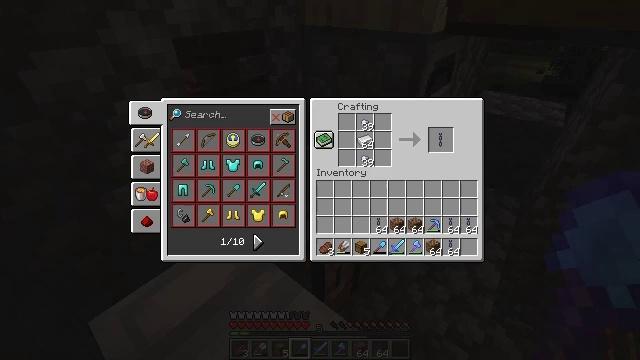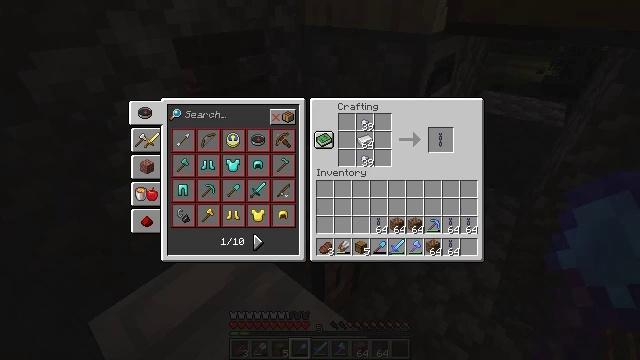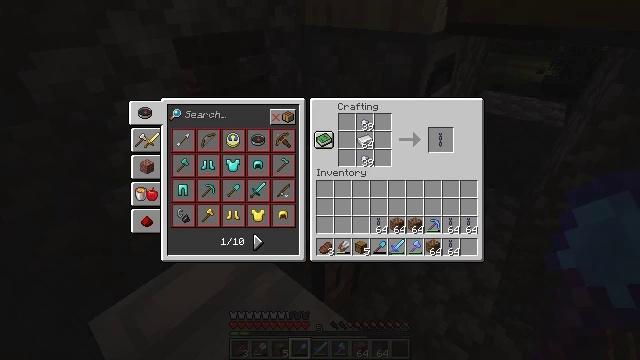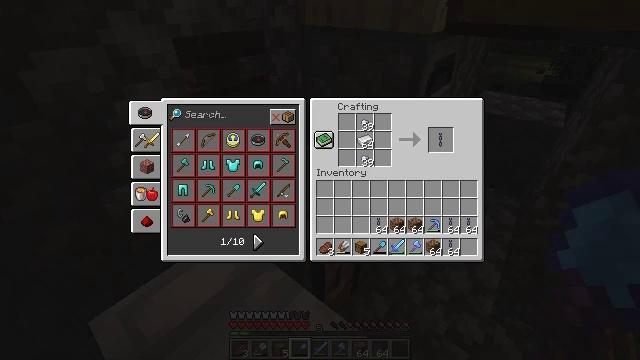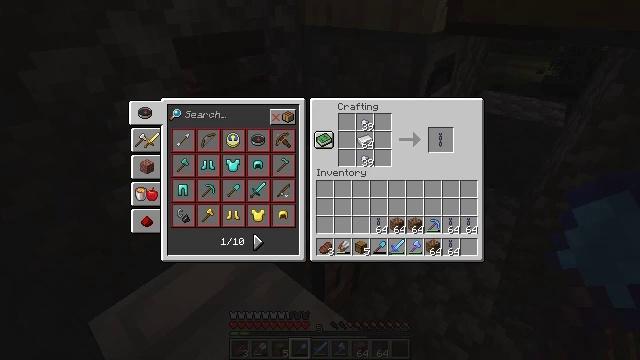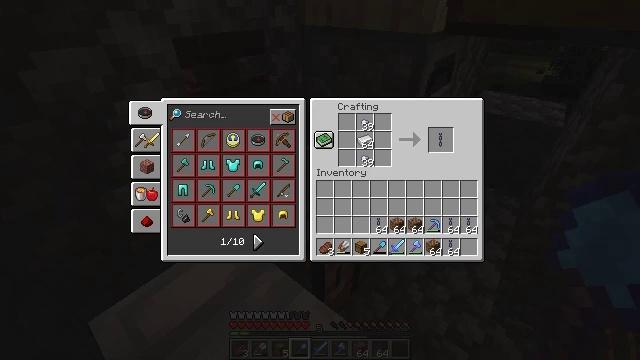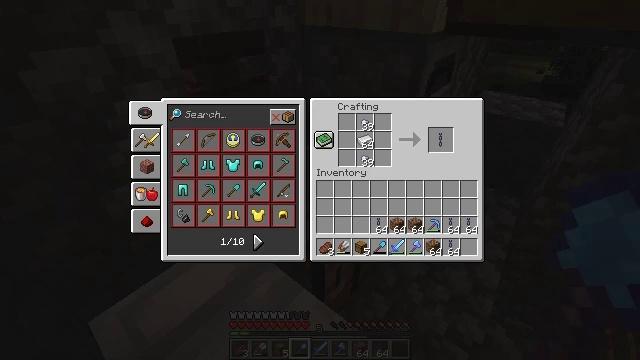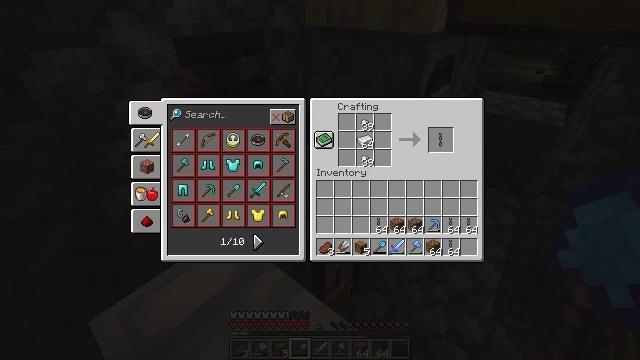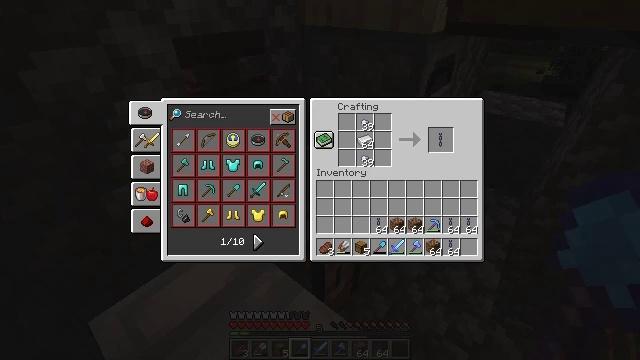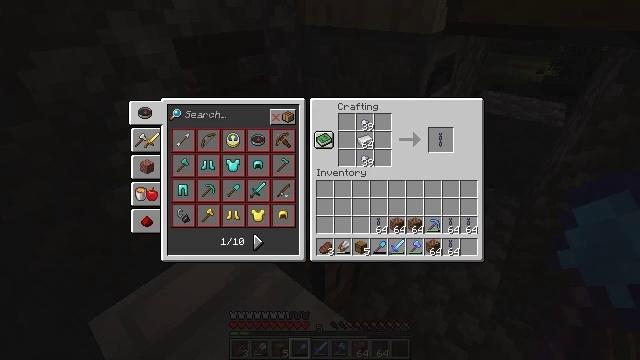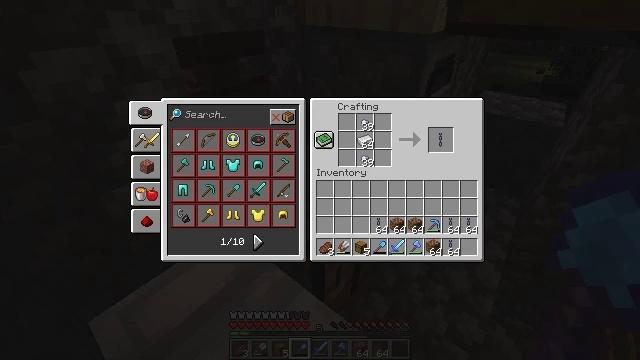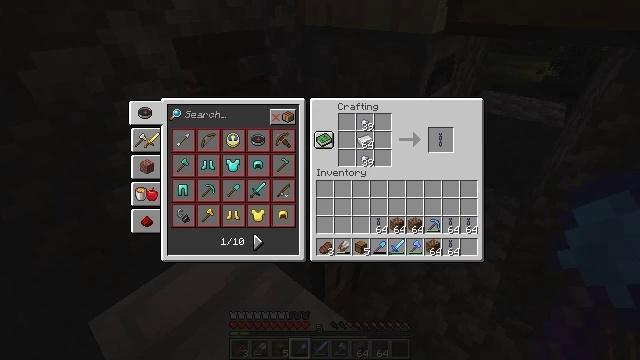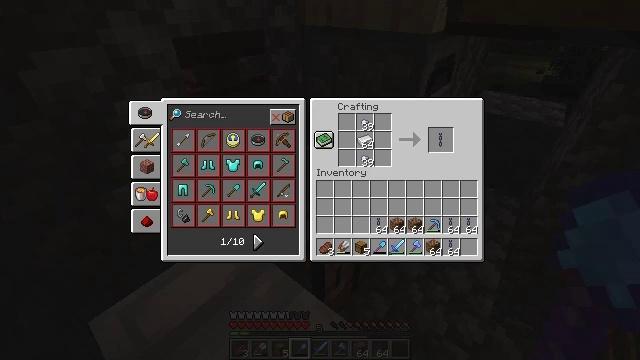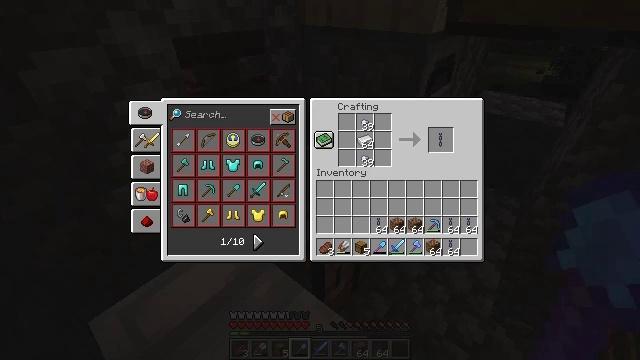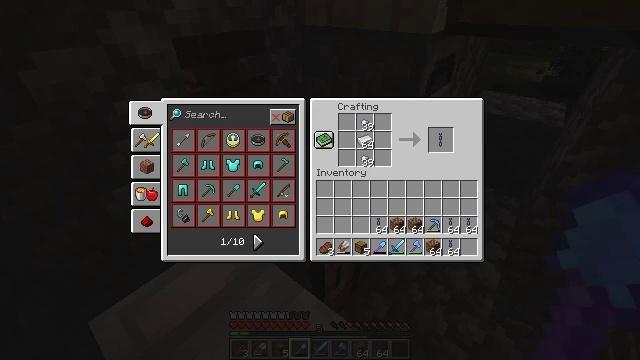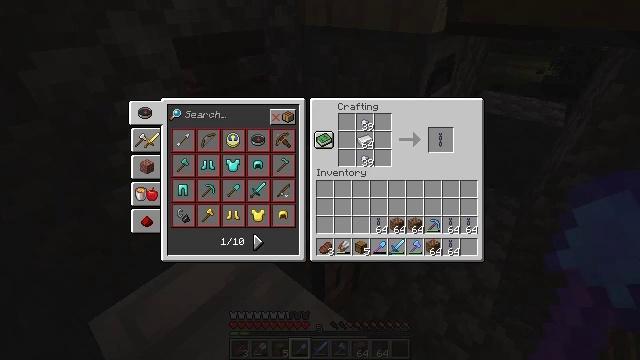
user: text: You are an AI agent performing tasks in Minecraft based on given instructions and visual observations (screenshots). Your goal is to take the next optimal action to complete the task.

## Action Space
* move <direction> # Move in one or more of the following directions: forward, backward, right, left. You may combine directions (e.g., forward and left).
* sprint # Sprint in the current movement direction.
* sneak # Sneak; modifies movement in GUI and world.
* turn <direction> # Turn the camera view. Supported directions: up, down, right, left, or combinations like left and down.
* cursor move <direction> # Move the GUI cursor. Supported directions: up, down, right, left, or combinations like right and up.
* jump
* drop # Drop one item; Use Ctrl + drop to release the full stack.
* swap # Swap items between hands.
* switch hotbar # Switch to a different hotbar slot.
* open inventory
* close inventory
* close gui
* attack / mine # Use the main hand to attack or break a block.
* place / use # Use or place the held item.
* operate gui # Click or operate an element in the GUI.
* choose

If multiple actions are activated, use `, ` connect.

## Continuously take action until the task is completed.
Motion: motion action
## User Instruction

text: Craft a chain.
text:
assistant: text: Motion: no_op
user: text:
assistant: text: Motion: no_op
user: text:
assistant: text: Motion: no_op
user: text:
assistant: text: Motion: no_op
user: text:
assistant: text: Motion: no_op
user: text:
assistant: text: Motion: no_op
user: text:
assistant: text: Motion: no_op
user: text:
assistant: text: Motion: no_op
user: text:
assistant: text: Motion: no_op
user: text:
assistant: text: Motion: no_op
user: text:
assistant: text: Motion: no_op
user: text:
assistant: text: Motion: no_op
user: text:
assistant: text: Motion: no_op
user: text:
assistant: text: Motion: no_op
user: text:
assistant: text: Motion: no_op
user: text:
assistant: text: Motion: no_op
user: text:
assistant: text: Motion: no_op
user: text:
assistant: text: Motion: no_op
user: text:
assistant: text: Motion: no_op
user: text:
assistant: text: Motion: no_op
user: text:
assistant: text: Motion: no_op
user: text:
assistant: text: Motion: no_op
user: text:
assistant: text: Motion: no_op
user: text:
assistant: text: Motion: no_op
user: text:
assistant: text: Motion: no_op
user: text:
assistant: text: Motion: no_op
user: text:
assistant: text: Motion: no_op
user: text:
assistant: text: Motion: no_op
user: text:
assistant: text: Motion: no_op
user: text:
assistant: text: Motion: no_op